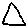
Label: triangle